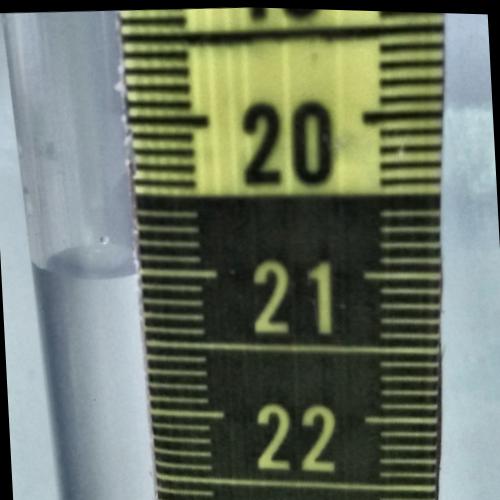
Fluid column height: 21.0 cm